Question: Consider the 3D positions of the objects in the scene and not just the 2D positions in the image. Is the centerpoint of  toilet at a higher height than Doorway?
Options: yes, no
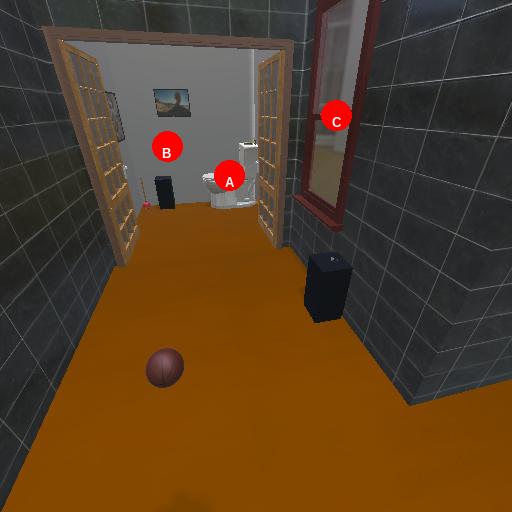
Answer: yes